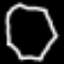
Label: octagon